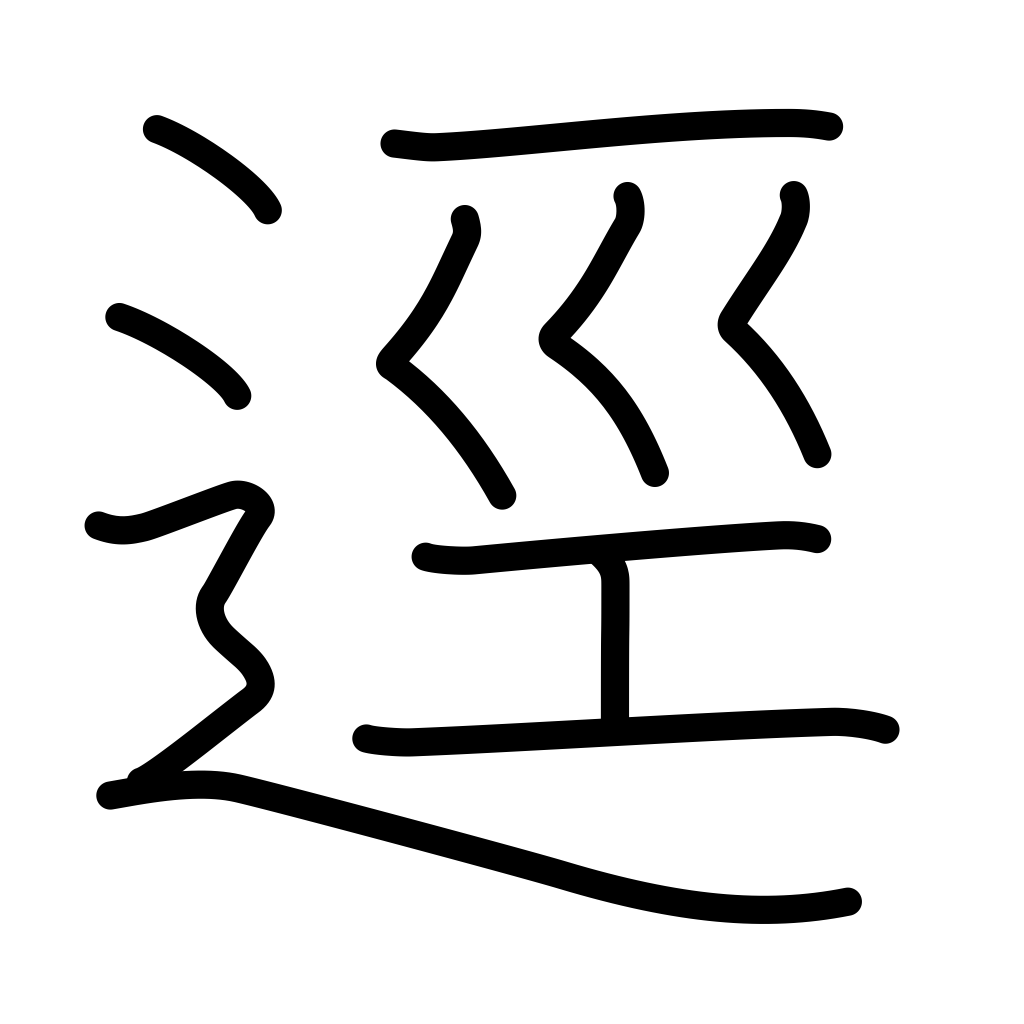
Meaning: path